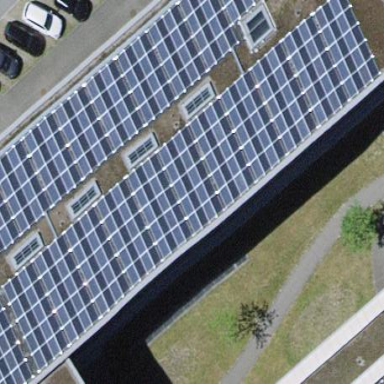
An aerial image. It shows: Solar power generator using photovoltaic method with solar photovoltaic panel types.